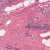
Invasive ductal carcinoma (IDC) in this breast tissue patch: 0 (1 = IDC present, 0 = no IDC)